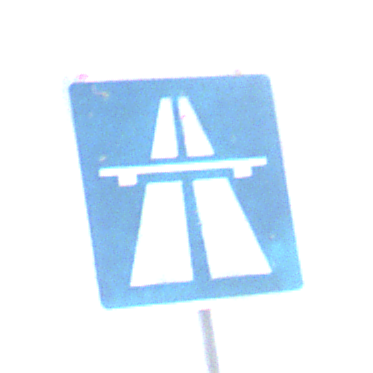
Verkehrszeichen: Autobahn
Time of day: Midday
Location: Outdoor (Nature)
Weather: PartlyCloudy
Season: NotSpecified
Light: Natural